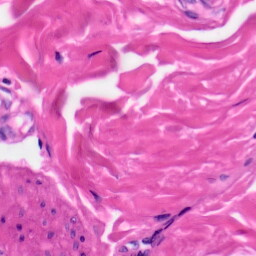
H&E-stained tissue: Skin